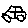
Label: car